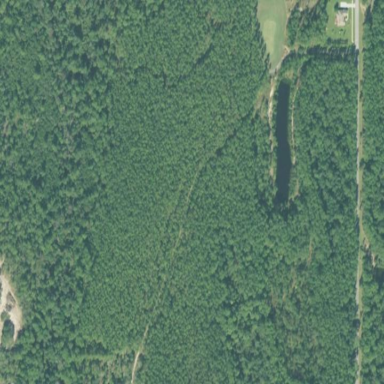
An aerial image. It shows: Forest dominated by needle-leaved trees.